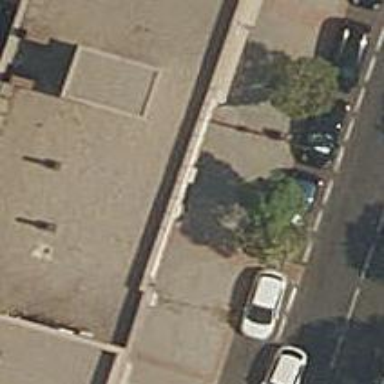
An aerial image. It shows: Car shop.